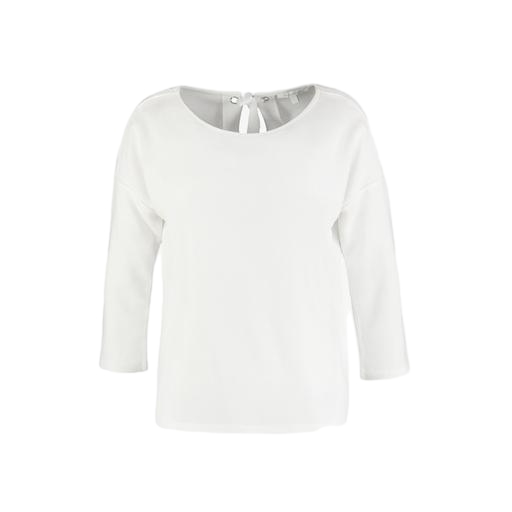
white three-quarter-sleeve top only macy, white petite boat-neck t-shirt only macy, white three-quarter-sleeve scoop-neck t-shirt only macy, white background